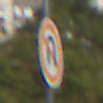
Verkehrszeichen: VerbotWenden
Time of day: Midday
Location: Outdoor (Urban)
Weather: Clear
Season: NotSpecified
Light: Natural